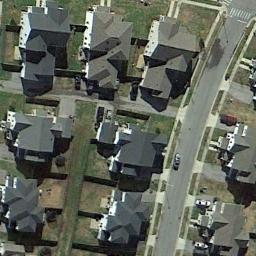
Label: medium_residential